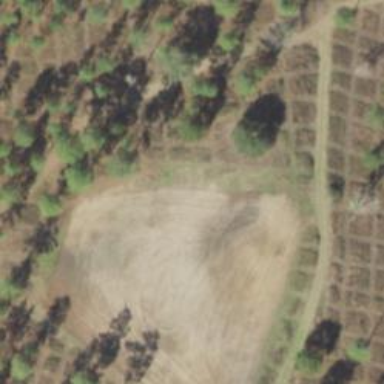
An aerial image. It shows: Orchard.